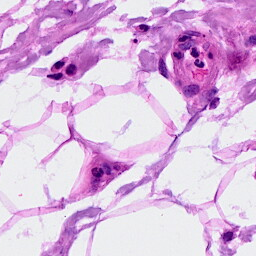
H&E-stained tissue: Breast